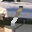
Label: 1